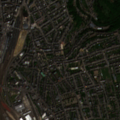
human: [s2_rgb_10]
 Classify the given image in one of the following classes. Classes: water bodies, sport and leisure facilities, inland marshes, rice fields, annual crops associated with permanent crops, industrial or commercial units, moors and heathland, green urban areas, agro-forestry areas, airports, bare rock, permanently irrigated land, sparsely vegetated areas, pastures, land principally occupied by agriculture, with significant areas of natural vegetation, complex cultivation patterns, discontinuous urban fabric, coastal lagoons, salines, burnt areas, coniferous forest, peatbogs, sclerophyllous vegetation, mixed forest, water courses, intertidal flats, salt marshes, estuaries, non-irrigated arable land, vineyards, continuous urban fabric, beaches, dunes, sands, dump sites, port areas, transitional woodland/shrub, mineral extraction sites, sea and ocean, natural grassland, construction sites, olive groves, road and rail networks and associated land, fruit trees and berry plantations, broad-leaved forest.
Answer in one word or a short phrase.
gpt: continuous urban fabric, discontinuous urban fabric, road and rail networks and associated land, broad-leaved forest